Interaction volume radius: 10 \u00c5
Interaction volume height: 45 \u00c5
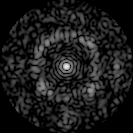
Disorder parameter: 0.6775